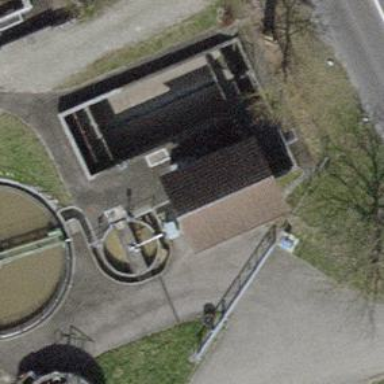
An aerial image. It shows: Body of wastewater.